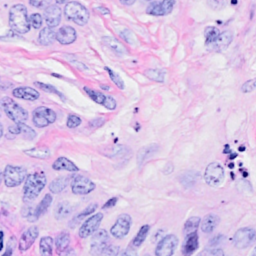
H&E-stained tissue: Breast